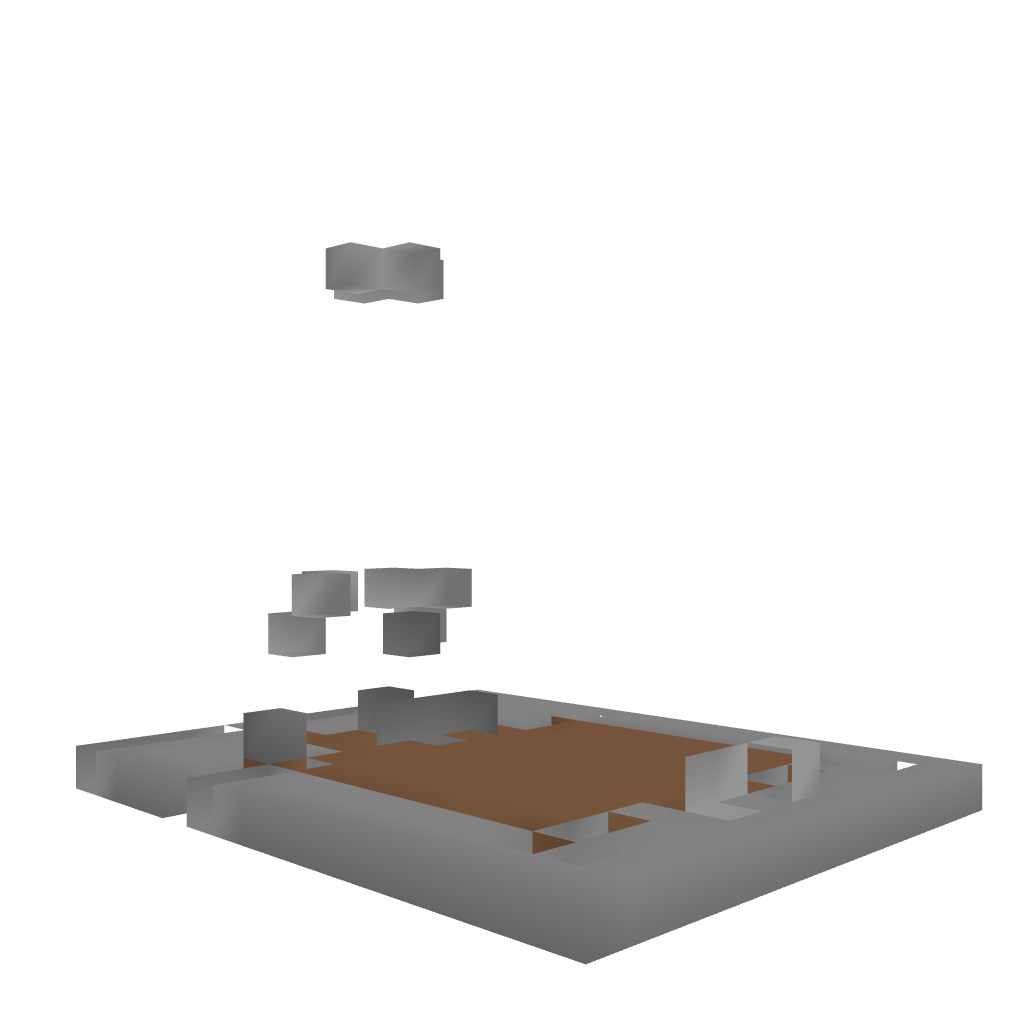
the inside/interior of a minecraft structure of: Small Modern House